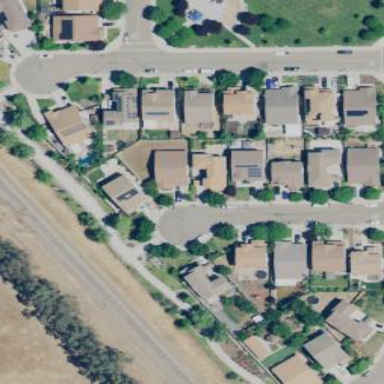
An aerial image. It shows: Residential area consisting of single-family homes.